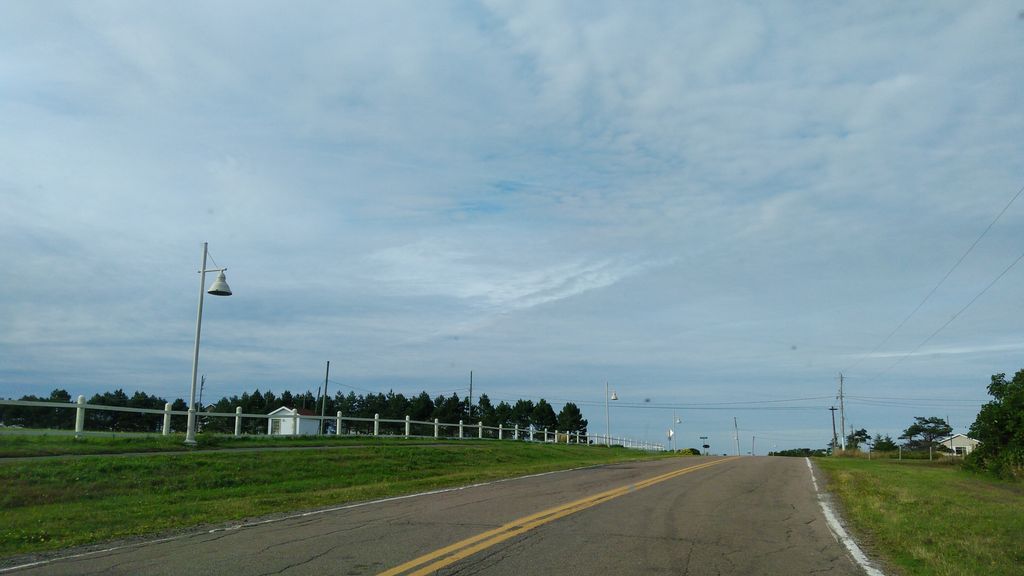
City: charlottetown